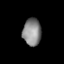
Tissue: lung
Cell type: Epithelial cells
Senescence score: 0.1274
Nuclear area (px): 484
Mean DAPI intensity: 136.886